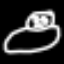
Label: frog